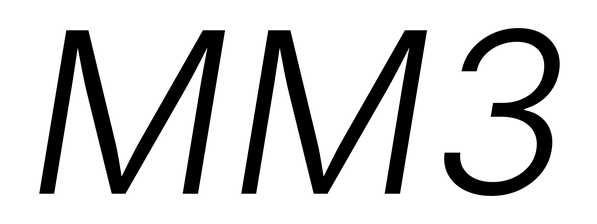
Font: Inter-Italic_Light_Italic